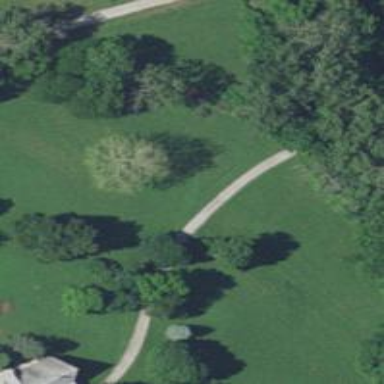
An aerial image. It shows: Driveway.